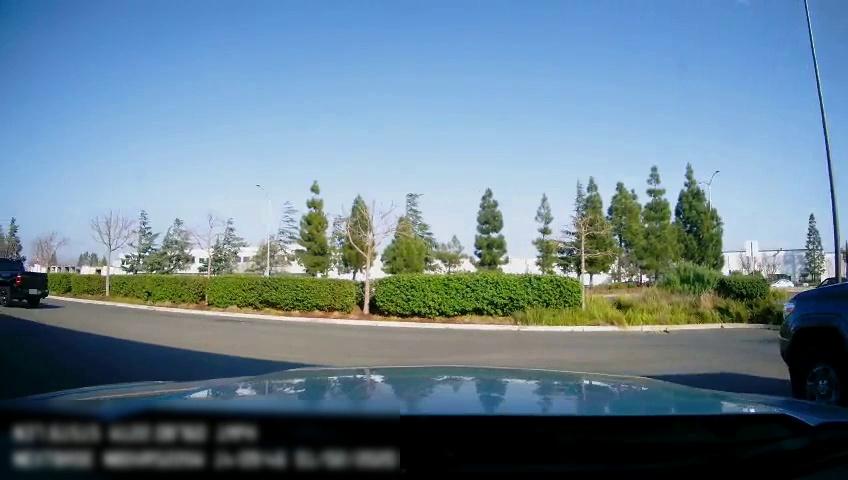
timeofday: Day
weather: Sunny
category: Drivable Space
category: Vehicles | Truck
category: Vehicles | Car
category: Vehicles | Car
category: Vehicles | Car